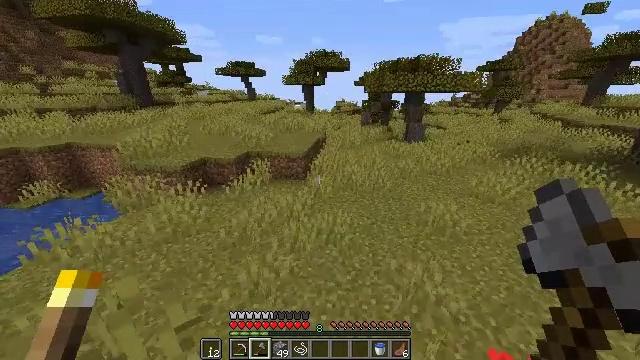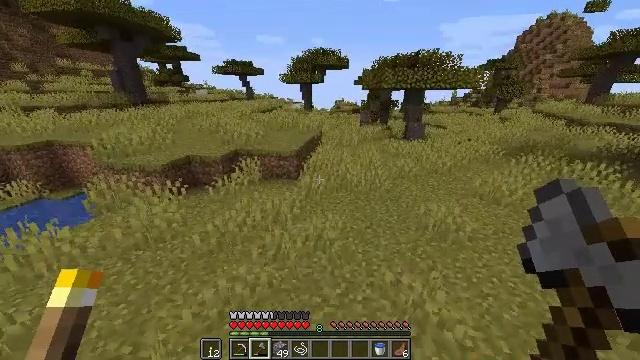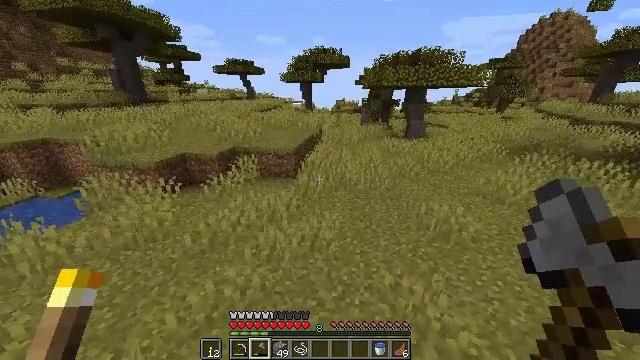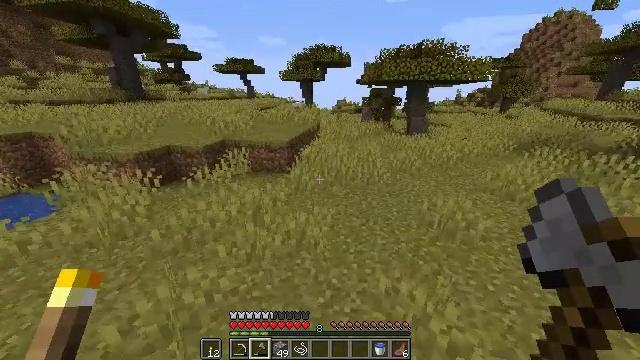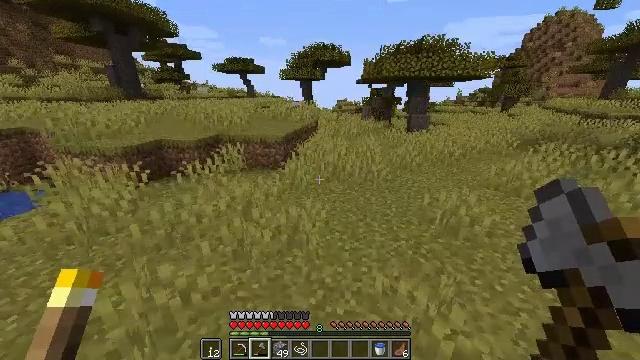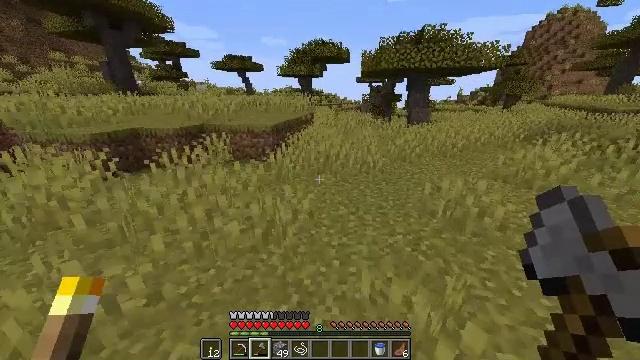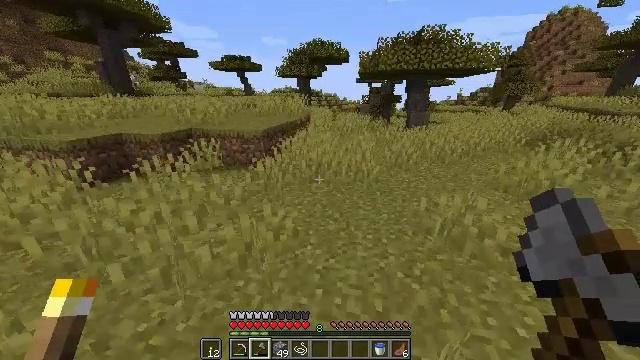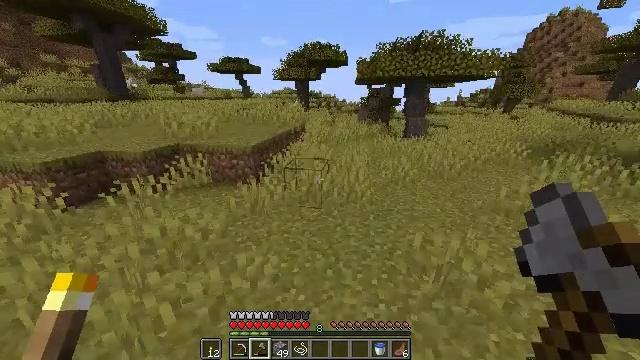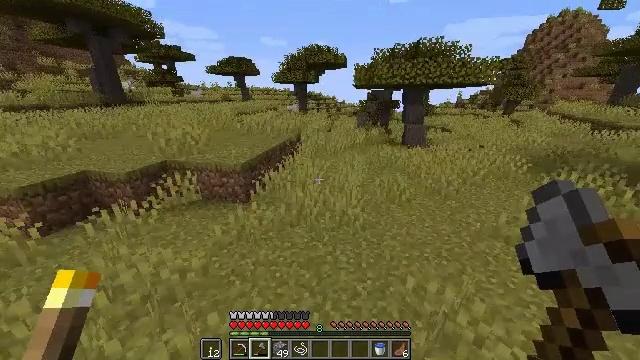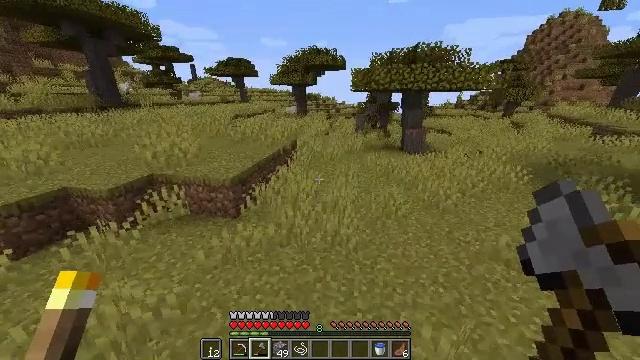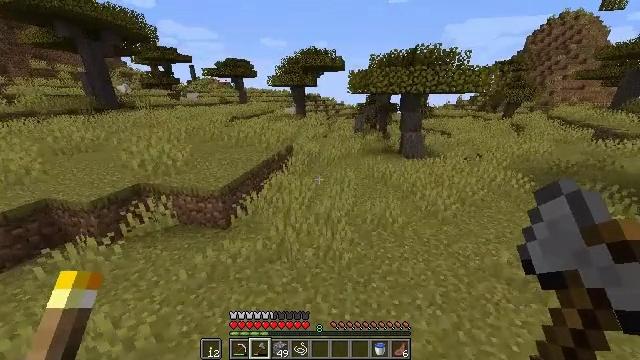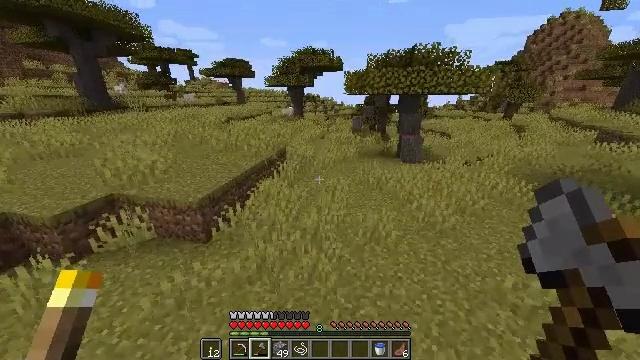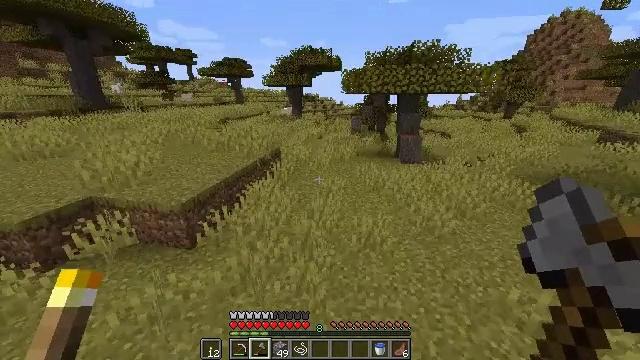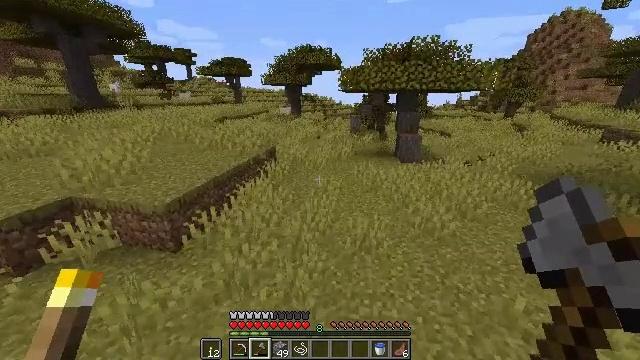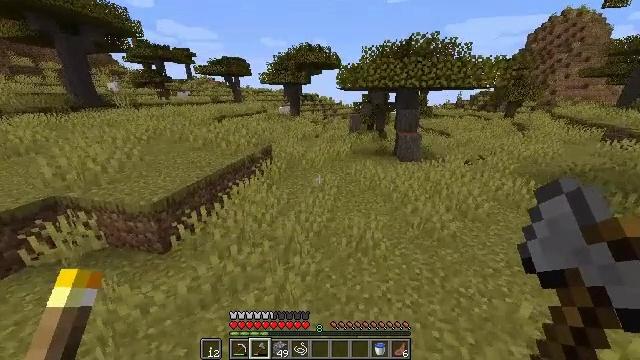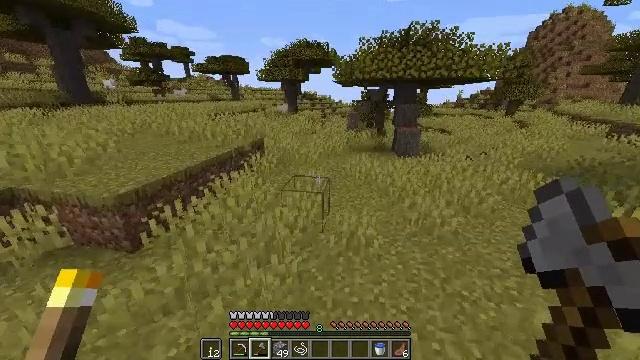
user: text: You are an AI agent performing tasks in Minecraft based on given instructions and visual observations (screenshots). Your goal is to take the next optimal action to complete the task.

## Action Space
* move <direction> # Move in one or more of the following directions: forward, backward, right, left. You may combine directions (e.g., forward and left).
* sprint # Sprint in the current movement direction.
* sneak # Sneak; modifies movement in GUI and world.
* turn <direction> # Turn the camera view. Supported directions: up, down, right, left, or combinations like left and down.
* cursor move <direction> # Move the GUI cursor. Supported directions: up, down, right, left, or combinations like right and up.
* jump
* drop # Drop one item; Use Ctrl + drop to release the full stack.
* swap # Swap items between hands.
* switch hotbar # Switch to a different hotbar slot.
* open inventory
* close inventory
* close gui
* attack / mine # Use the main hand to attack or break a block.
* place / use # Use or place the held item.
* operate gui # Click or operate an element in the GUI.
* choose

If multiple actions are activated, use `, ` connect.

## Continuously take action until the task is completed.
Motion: motion action
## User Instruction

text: Mine the orange carpet to pick it up.
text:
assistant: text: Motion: move forward and move right, sprint, attack / mine, jump
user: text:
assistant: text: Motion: move forward and move right, sprint, attack / mine, jump
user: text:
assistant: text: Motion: move forward and move right, sprint, attack / mine, jump
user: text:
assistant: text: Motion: move forward and move right, sprint, attack / mine, jump
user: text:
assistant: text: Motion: move forward and move right, sprint, attack / mine, jump
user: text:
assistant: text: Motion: move forward and move right, sprint, attack / mine, jump
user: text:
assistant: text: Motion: move forward and move right, sprint, attack / mine, jump
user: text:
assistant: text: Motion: move forward and move right, sprint, attack / mine, jump
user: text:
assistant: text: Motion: move forward and move right, sprint, attack / mine, jump
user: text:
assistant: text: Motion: move forward and move right, sprint, attack / mine, jump
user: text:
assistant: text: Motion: move forward and move right, sprint, attack / mine, jump
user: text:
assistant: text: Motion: move forward and move right, sprint, attack / mine, jump
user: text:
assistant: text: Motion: move forward and move right, sprint, attack / mine, jump
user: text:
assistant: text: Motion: move forward and move right, sprint, attack / mine, jump
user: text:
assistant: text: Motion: move forward and move right, sprint, attack / mine, jump
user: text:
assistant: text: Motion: move forward and move right, sprint, attack / mine, jump
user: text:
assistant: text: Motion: move forward and move right, sprint, attack / mine, jump
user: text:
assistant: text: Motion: move forward and move right, sprint, attack / mine, jump
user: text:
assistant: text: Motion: move forward and move right, sprint, attack / mine, jump
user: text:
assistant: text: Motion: move forward and move right, sprint, attack / mine, jump
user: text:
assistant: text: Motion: move forward and move right, sprint, attack / mine, jump
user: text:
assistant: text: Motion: move forward and move right, sprint, attack / mine, jump
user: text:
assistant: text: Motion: move forward and move right, sprint, attack / mine, jump
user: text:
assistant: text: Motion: move forward and move right, sprint, attack / mine, jump
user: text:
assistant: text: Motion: move forward and move right, sprint, attack / mine, jump
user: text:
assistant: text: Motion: move forward and move right, sprint, attack / mine, jump
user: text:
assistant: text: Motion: move forward and move right, sprint, attack / mine, jump
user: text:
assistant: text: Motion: move forward and move right, sprint, attack / mine, jump
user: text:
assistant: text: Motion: move forward and move right, sprint, attack / mine, jump
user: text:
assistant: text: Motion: move forward and move right, sprint, turn right, attack / mine, jump